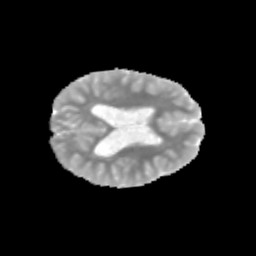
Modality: MD
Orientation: axial
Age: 9
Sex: female
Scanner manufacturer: siemens
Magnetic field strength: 3 T
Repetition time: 3.8 s
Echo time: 0.07 s